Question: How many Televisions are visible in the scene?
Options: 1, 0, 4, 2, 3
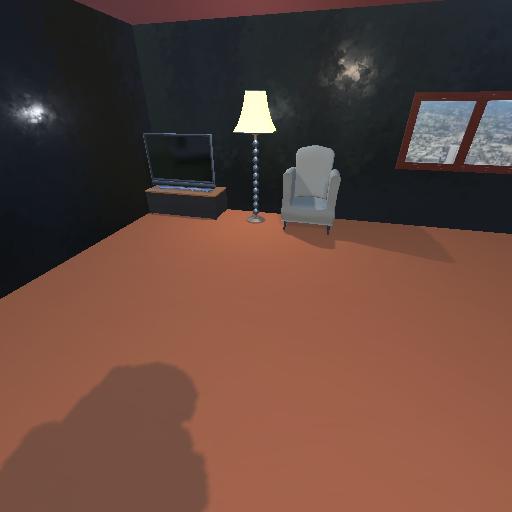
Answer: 1